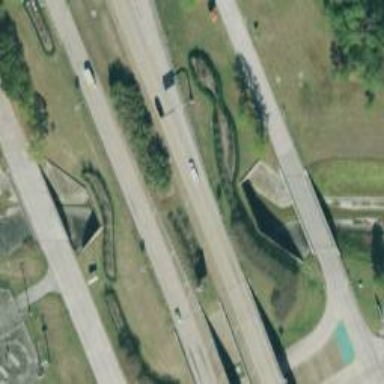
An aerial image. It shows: This image shows trunk highway that functions as expressway.